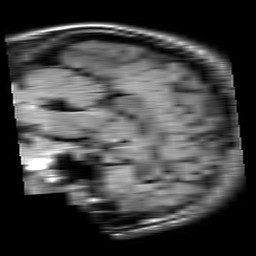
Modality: FLAIR
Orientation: sagittal
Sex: male
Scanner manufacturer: philips
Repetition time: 11 s
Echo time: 0.125 s